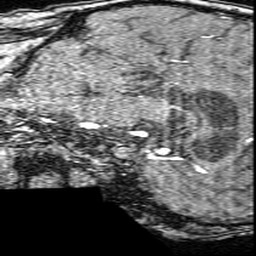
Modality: angio
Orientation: sagittal
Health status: ill
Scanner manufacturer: siemens
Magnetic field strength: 3 T
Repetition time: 0.022 s
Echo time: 0.00395 s